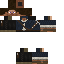
A male human skin with medium skin, wearing brown long hair dressed in a blue hoodie and black pants, featuring a closed mouth.